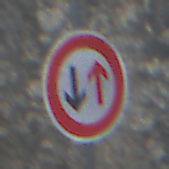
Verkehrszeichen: VorrangDesGegenverkehrs
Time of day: MorningAfternoon
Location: Outdoor (Suburban)
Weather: PartlyCloudy
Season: NotSpecified
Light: Natural